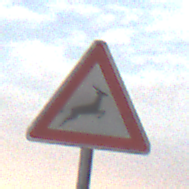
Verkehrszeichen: WildwechselLinks
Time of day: Night
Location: Outdoor (Nature)
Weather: Overcast
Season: NotSpecified
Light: Artificial